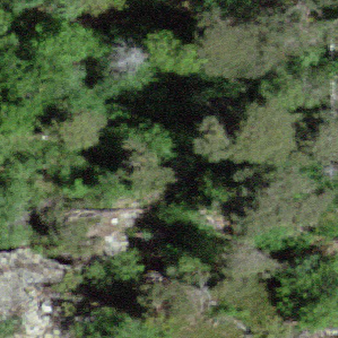
Label: other